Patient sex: M
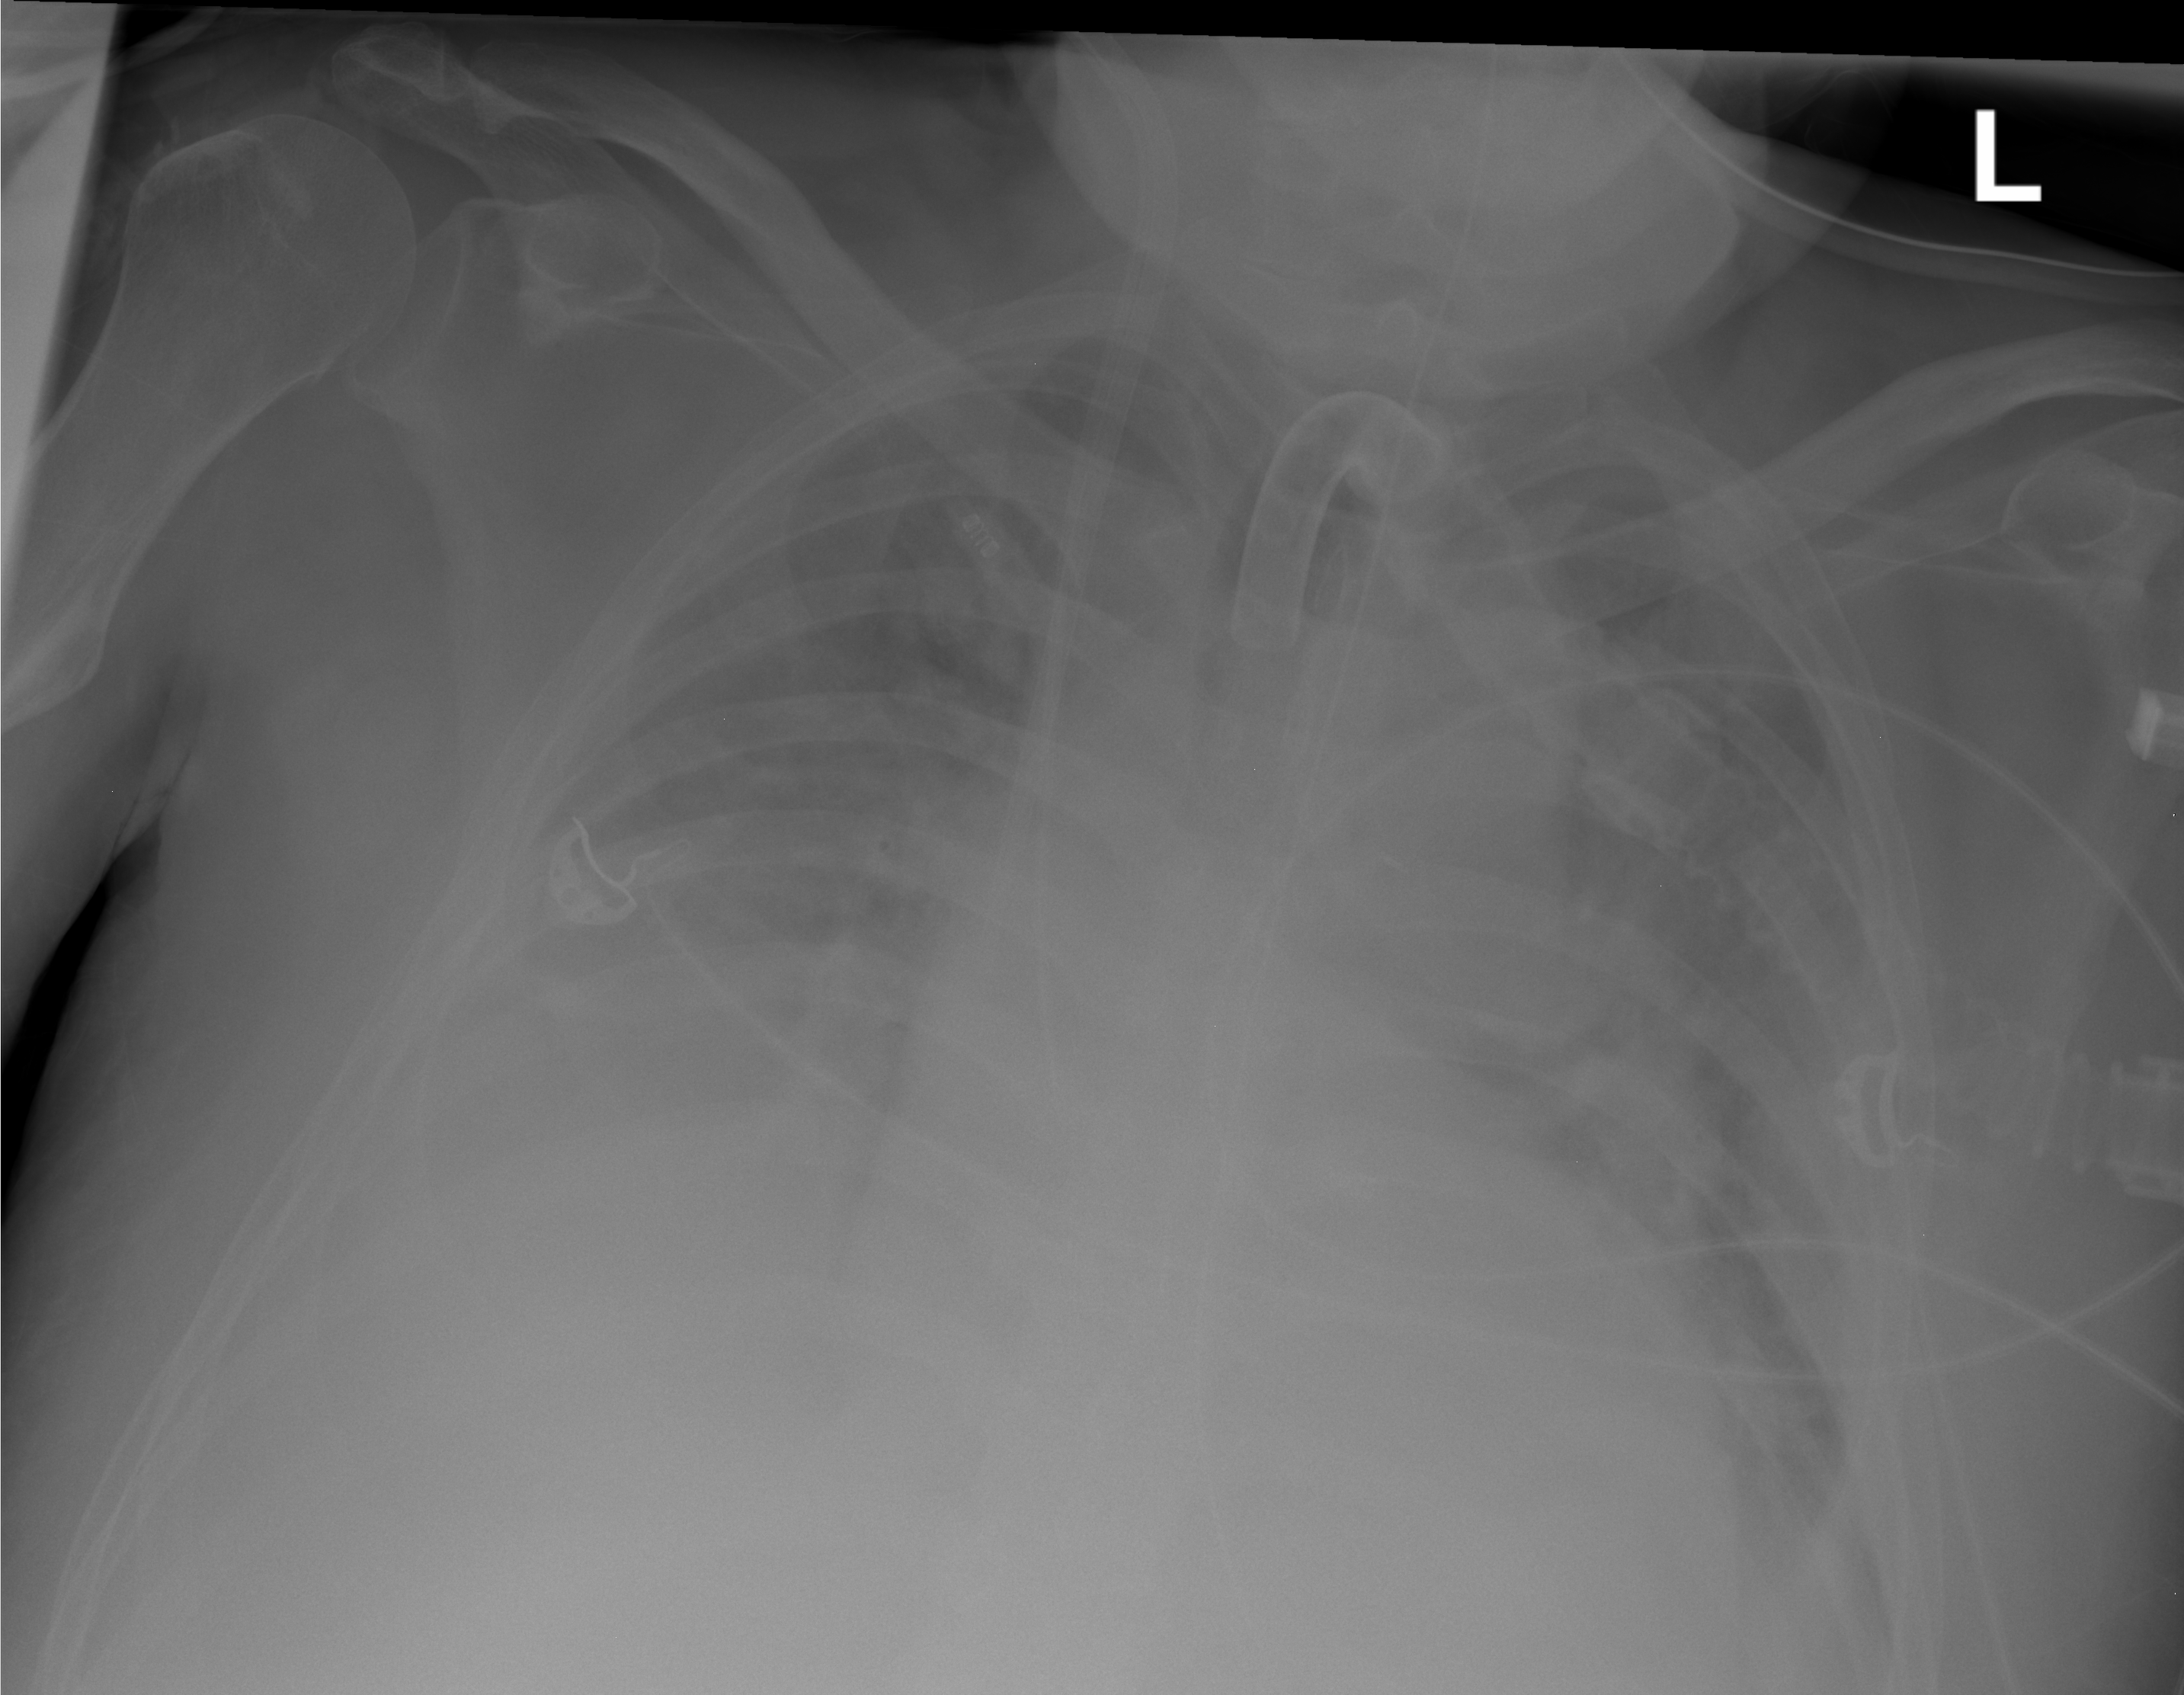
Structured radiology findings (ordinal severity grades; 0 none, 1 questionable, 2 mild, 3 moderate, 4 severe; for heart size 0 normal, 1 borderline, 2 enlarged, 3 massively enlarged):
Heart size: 2
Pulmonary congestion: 2
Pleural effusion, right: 2
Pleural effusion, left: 2
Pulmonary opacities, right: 3
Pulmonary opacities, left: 3
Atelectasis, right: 0
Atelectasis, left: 2